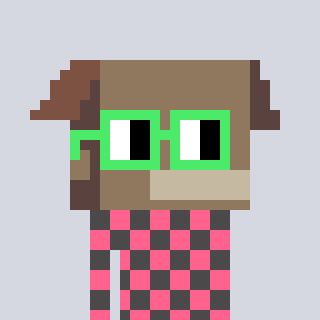
a pixel art character with square light green glasses, a box-shaped head and a grayscale-colored body on a cool background